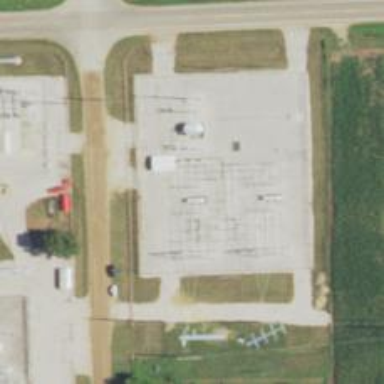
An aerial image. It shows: Switch for power supply.